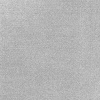
Atmospheric dust classification: dusty